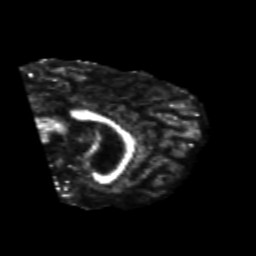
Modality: FA
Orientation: sagittal
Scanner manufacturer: siemens
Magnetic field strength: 3 T
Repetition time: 6.8 s
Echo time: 0.093 s